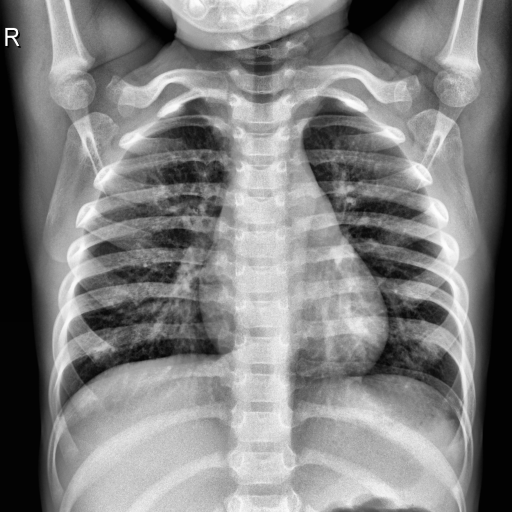
Finding: NORMAL